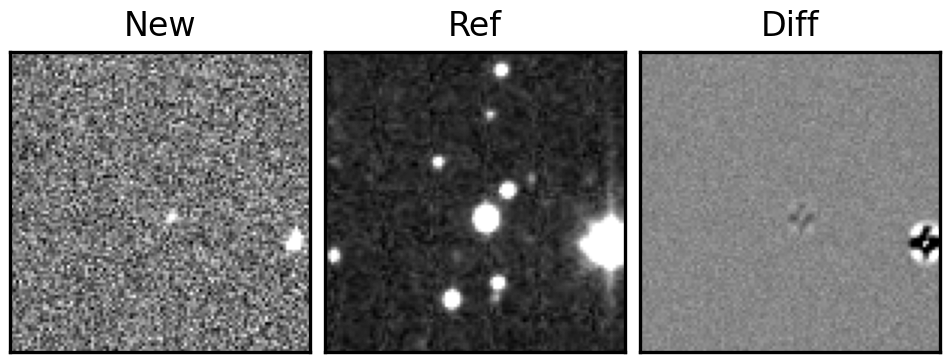
Label: bogus